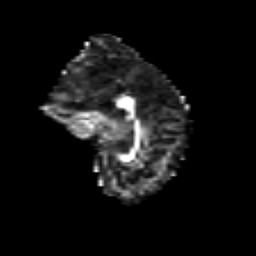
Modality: FA
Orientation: sagittal
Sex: female
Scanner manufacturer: siemens
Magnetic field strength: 3 T
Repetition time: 5 s
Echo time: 0.071 s